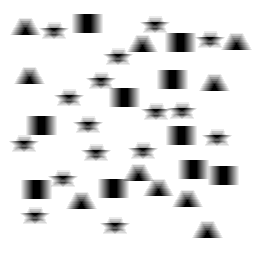
Squares: 10
Triangles: 10
Stars: 16
Total shapes: 36